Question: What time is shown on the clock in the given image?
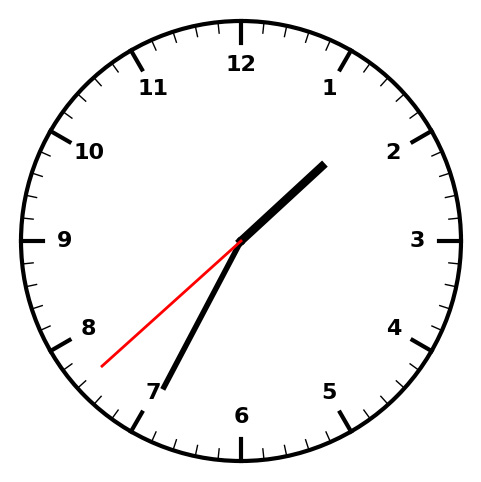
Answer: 01:34:38